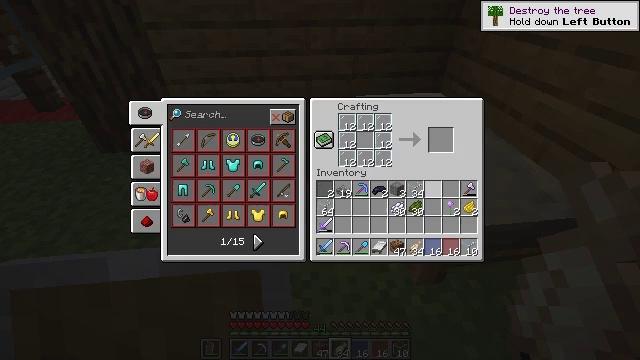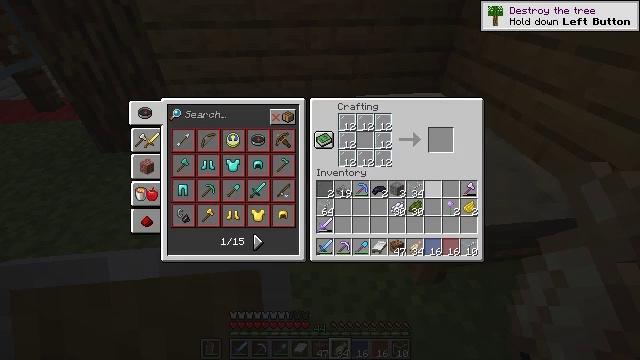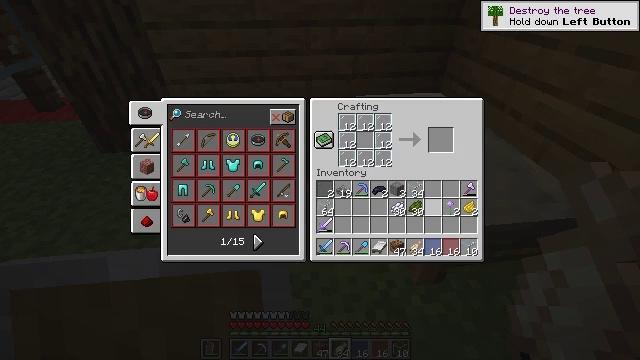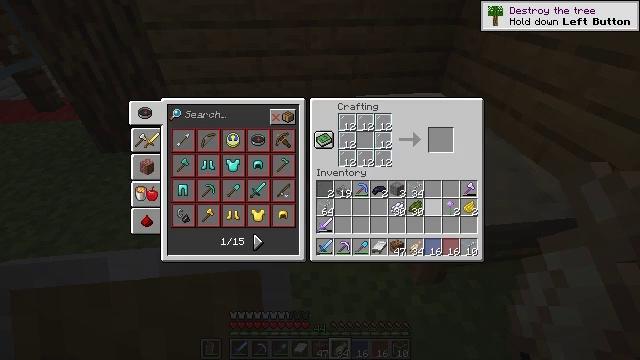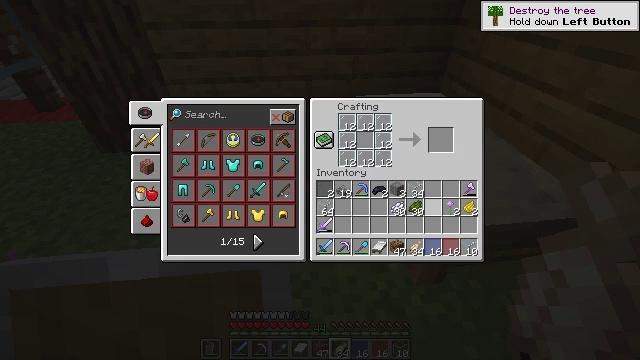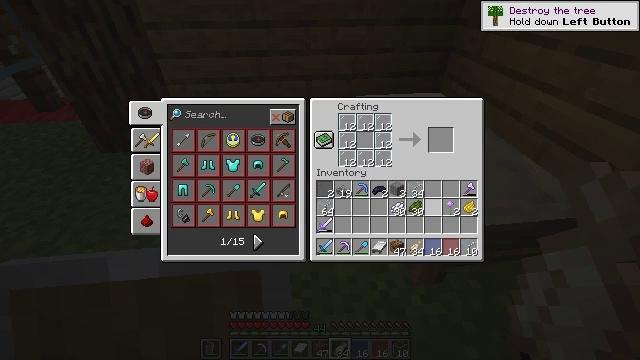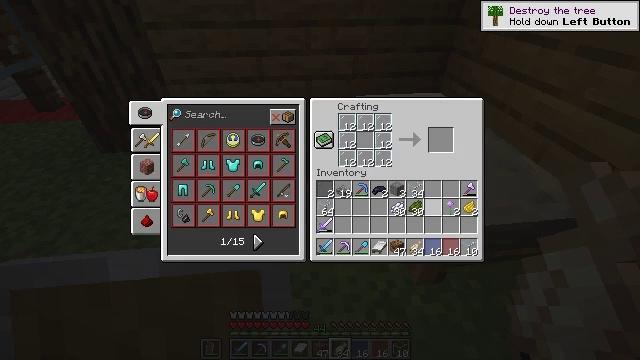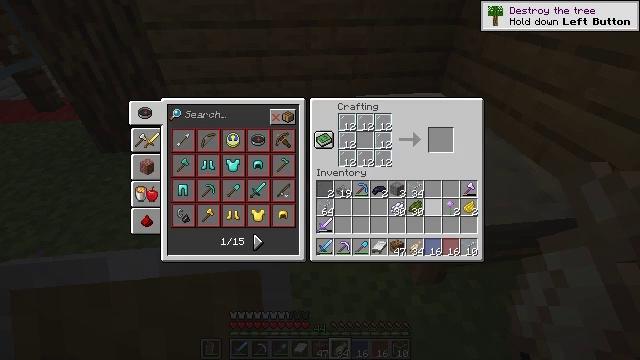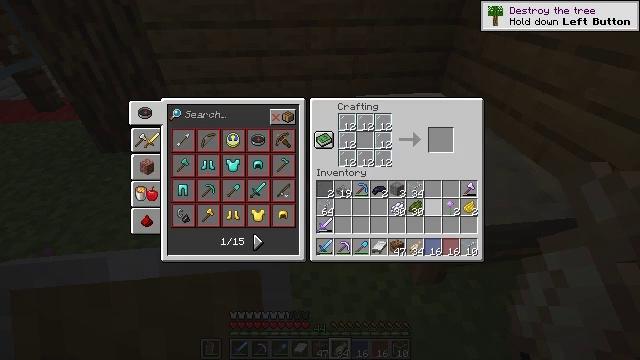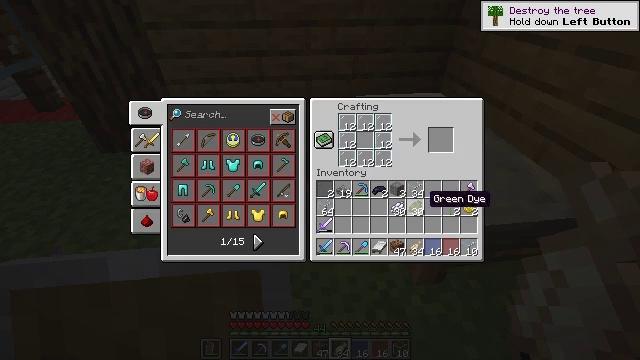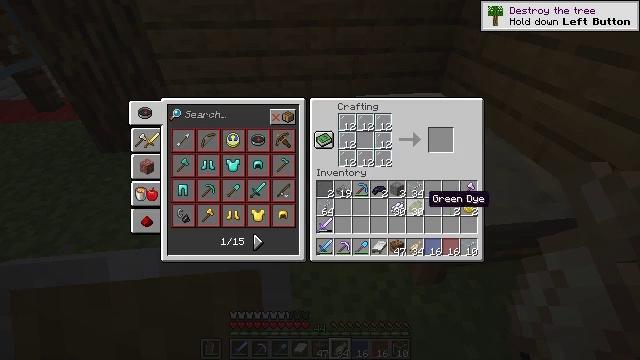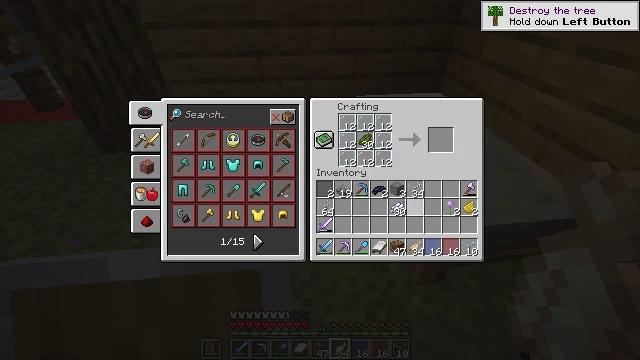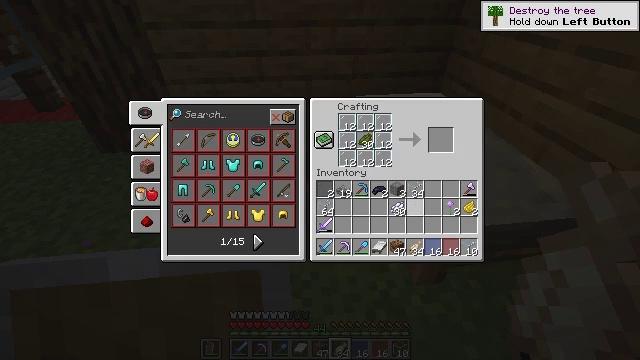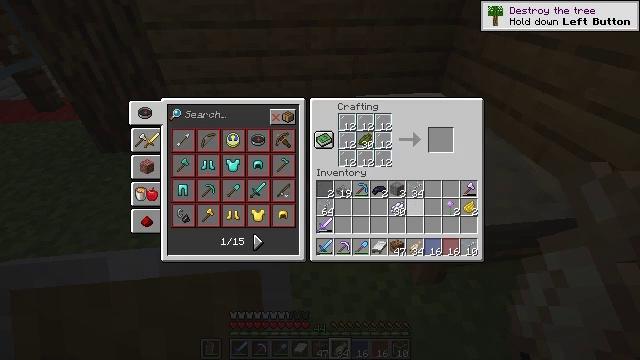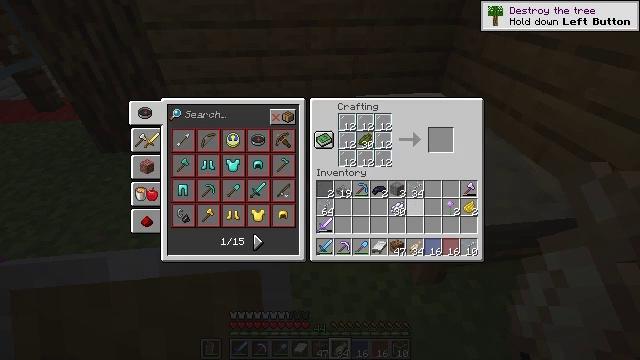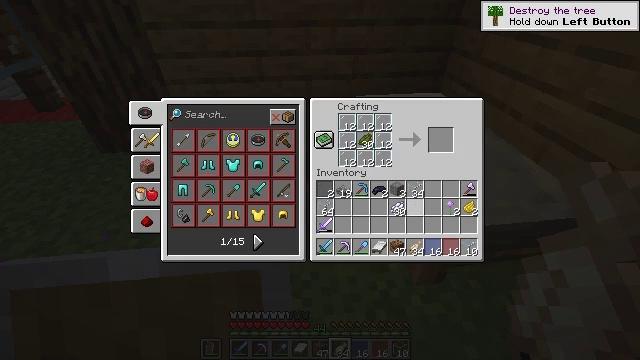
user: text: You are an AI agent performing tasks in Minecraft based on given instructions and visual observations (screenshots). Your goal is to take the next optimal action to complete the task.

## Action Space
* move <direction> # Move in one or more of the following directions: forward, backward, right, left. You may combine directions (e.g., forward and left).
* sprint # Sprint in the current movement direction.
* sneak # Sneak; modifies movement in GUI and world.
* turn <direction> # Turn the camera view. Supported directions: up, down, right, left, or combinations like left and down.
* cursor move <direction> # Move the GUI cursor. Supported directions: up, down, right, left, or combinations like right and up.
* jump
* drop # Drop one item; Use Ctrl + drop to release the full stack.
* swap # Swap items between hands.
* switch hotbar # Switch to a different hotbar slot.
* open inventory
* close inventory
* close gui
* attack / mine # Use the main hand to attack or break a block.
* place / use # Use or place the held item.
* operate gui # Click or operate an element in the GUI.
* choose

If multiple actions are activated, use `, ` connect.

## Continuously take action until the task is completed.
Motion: motion action
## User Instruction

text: Combine green stained glass to craft green stained glass pane.
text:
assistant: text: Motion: sneak, cursor move down, open gui
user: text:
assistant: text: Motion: sneak
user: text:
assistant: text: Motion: sneak
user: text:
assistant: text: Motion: sneak
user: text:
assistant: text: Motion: sneak
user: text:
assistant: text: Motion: sneak
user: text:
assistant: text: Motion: sneak
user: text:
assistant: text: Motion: sneak
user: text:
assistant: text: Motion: sneak
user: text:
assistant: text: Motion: sneak
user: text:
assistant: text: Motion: sneak, choose
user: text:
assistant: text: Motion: sneak, choose
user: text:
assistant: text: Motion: sneak, choose
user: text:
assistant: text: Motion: sneak
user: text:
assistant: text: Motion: sneak
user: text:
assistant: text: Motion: sneak
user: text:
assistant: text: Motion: sneak
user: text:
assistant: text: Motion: sneak, cursor move left and up
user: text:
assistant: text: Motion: sneak, cursor move left and up
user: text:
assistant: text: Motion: sneak, cursor move up
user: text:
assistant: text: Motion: no_op
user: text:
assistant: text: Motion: no_op
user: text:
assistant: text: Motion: no_op
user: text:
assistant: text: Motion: no_op
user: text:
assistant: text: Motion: no_op
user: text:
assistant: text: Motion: no_op
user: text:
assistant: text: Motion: no_op
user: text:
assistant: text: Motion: no_op
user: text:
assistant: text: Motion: no_op
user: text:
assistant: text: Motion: no_op